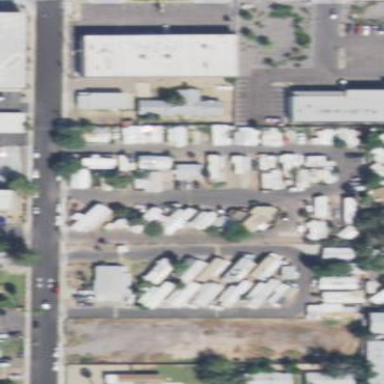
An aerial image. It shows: Residential area designated as trailer park.